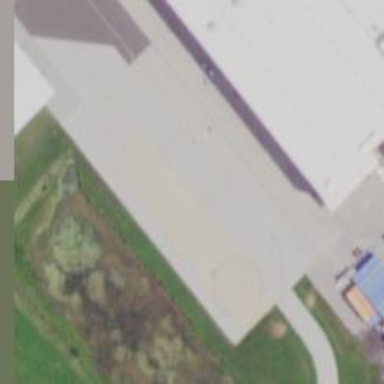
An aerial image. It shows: Image of helipad at airport.